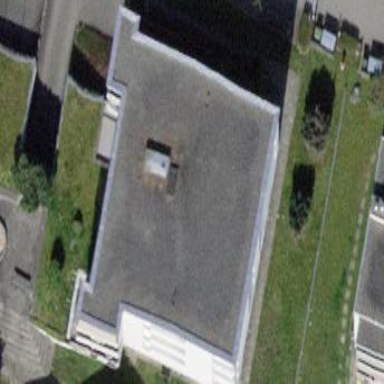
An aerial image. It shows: Residential building.